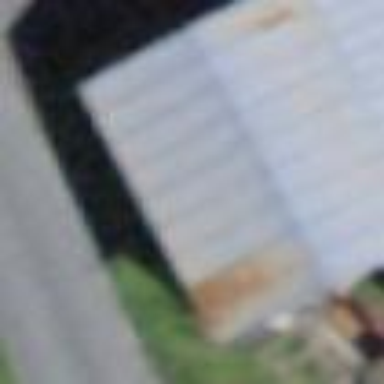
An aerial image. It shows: Shed building with gabled roof oriented along its length.